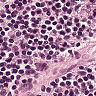
Metastatic tissue present: no